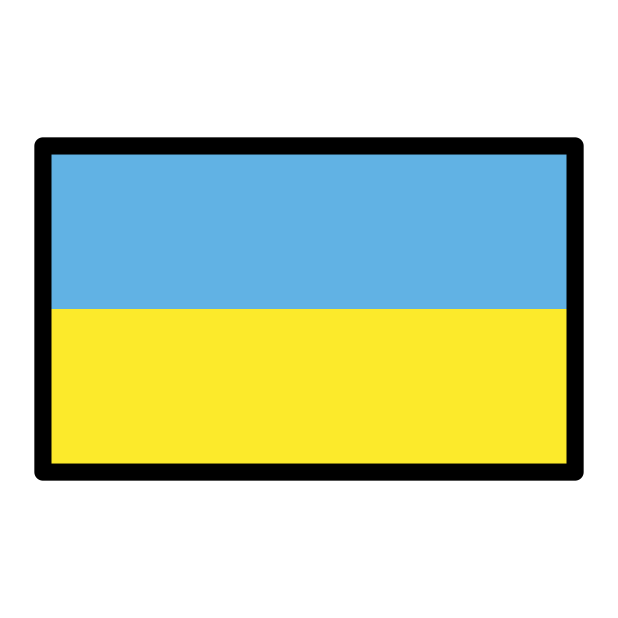
flag: Ukraine